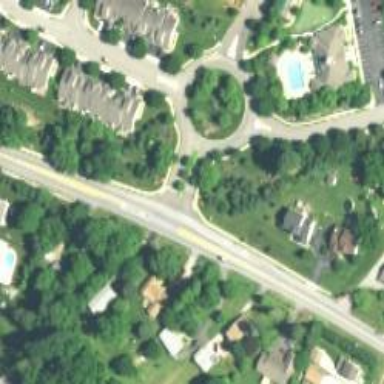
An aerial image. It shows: Residential road that intersects with roundabout.